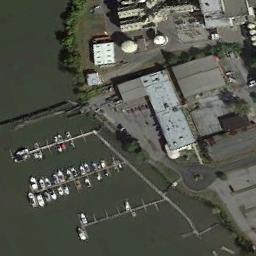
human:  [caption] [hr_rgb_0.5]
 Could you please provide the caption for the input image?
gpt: The harbor has many branches .

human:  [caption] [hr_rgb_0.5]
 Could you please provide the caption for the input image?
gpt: Many ships moored on the sea next to the harbor next to the building .

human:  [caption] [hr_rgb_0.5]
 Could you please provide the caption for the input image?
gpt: The harbor has some neatly docked boats and some buildings are next to the harbor .

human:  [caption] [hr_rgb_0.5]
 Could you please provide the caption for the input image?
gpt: Many buildings of different shapes are near the harbor .

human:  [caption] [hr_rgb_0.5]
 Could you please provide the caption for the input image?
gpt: There are some buildings and some ships at the harbor .